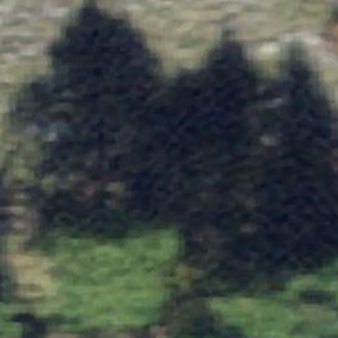
Label: other